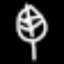
Label: leaf